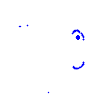
Particle: proton